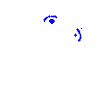
Particle: electron